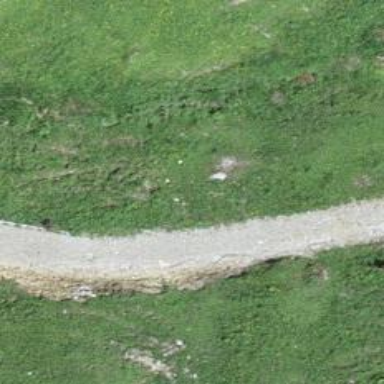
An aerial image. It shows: Unpaved track road.